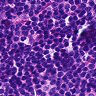
Metastatic tissue present: no